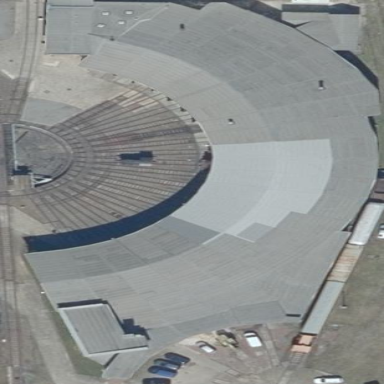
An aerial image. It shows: Building that serves as railway roundhouse.